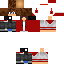
A male human skin with medium skin, wearing brown long hair dressed in a red hoodie and black pants, featuring a closed mouth.